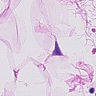
Metastatic tissue present: no